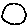
Label: circle